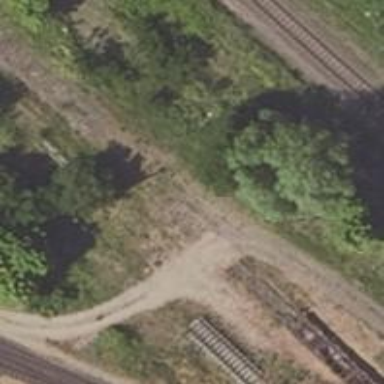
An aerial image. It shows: Abandoned railway yard.